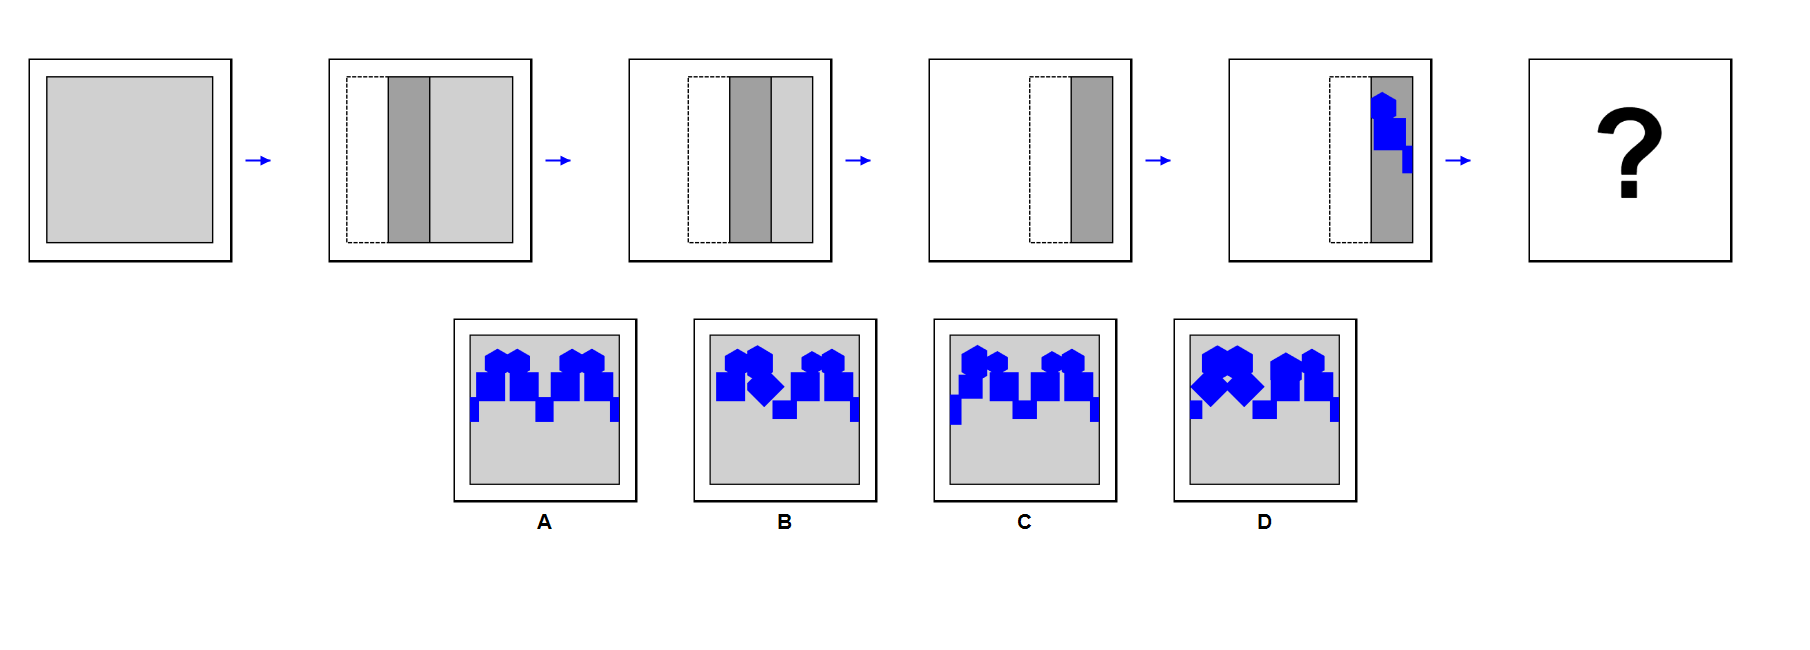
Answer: A